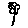
Label: flower